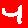
Digit: 4